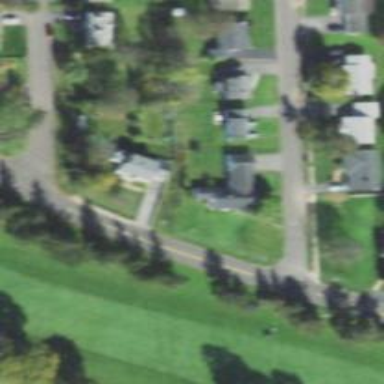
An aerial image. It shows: Unclassified road surrounded by residential properties.